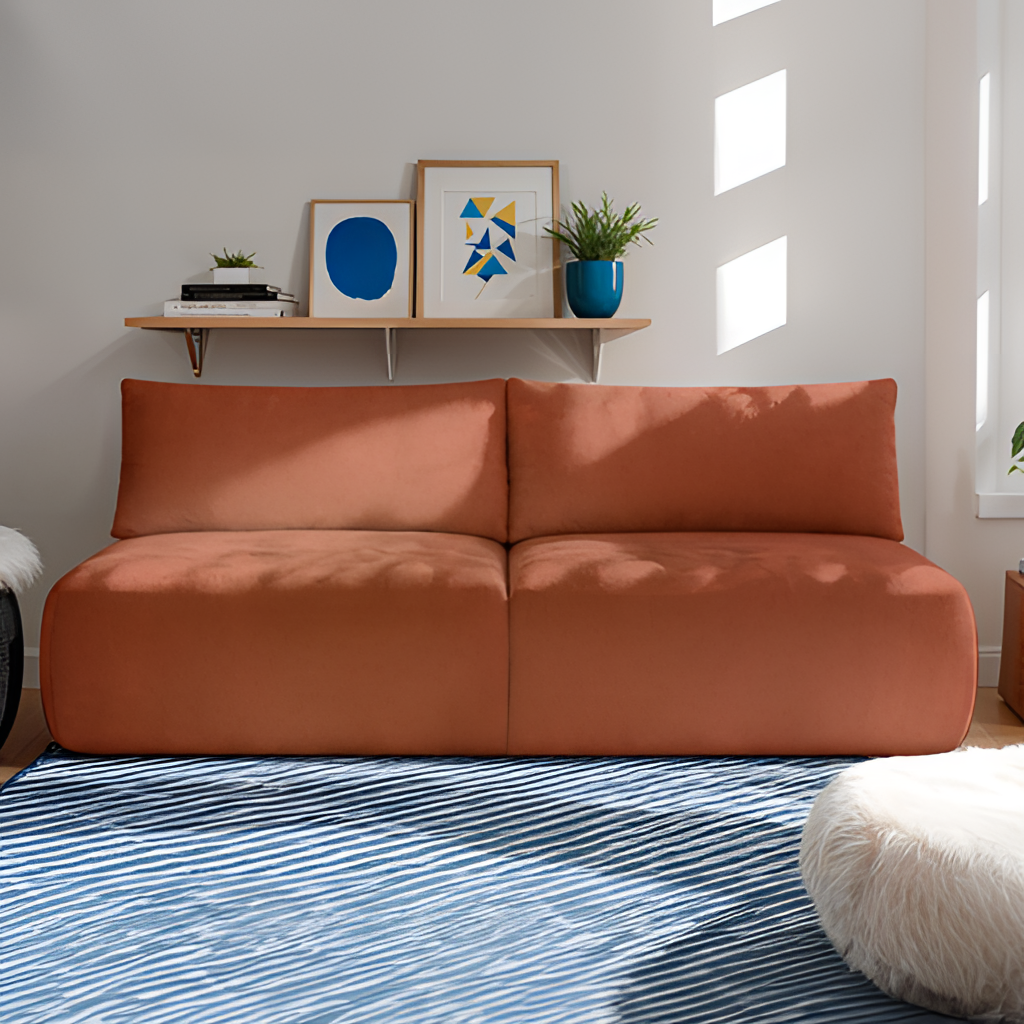
fabric sofa, living room, modern, paint wallpaper, with solid pattern, brown wood flooring, with plank pattern